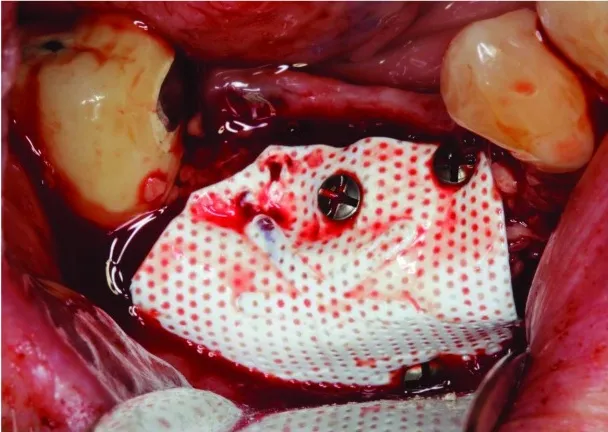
Non-resorbable membrane covering FDBA.
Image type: medical_photograph (other_medical_photograph)